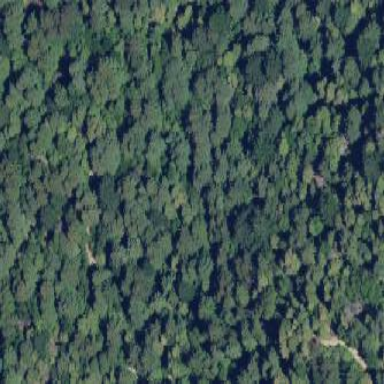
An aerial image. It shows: Forest area.